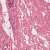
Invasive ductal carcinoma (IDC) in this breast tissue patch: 0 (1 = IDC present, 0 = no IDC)